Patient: sex M, age 61
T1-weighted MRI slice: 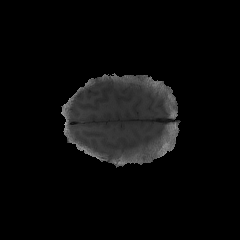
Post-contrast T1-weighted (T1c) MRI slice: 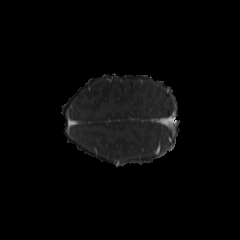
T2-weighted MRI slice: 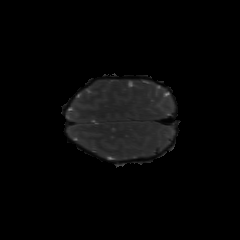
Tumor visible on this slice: no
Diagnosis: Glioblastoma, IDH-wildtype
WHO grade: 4